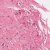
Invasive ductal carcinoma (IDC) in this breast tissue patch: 0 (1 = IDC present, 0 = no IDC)